Question: I came across this About dialog of the Sparrow Mail app. Is this possible 'out of the box' within the AppDelegate or is this a real 'window' I will have to develop so I can replace the default Apple generated one with the credits?

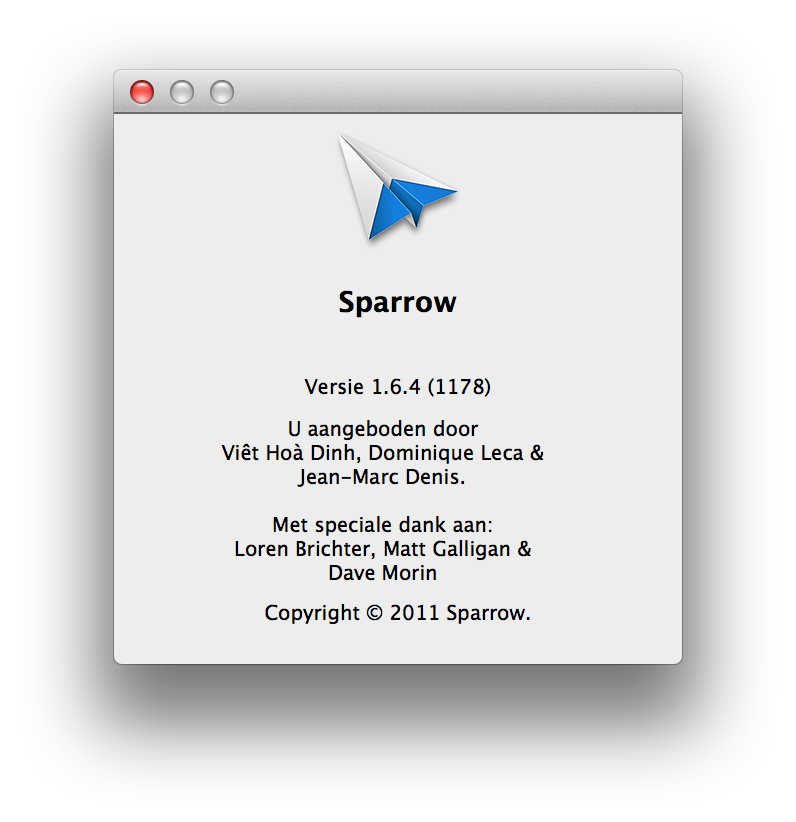
Answer: The About Box gets its content from the "Credits" RTF file that is present in all app-level projects created by Xcode templates. You can edit it within Xcode or in any rich text editor (including hyperlinks, formatting, etc.).
The icon is taken from the app's bundle settings (Info.plist) and requires no extra work beyond setting the app's icon (so don't include it in your RTF file). Similarly, the version is taken from the bundle settings. In other words, everything below the icon and version line comes from the rich text file.